Question: i need "cut" an image from bottom-left of the image to the middle-right (triangle).
I have tried something similar using borders with the ':after' and ':before' pseudo elements but I dont know how I can achieve this in my particular case.

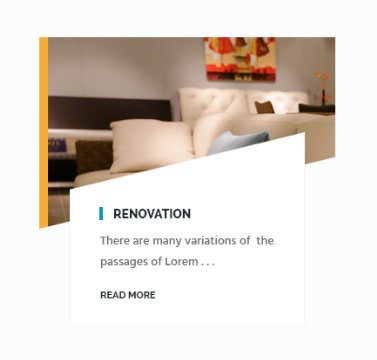
Answer: # Using a solid background?
If you are using a solid colour background, you could use a pseudo element to 'cover it up'
'''
.wrap {
position: relative;
height: 300px;
width: 300px;
}
.img {
height: inherit;
width: inherit;
background: url(http://lorempixel.com/300/300);
position: relative;
overflow: hidden;
z-index: -2;
}
.img:before {
content: "";
position: absolute;
top: 100%;
lefT: 0;
height: 100%;
width: 200%;
transform: skewY(-22.5deg);
transform-origin: top left;
background: white;
}
.text {
position: absolute;
top: 80%;
left: 20%;
width: 60%;
background: antiquewhite;
display: inline-block;
min-height: 50%;
}
.text:before {
content: "";
position: absolute;
top: -30%;
left: 0;
width: 100%;
height: 100%;
background: inherit;
z-index: -1;
transform: skewY(-22.5deg);
}
'''
'''
<div class="wrap">
<div class="img"></div>
<div class="text">
Lorem whatever it is
</div>
</div>
'''
---
# Only need new browsers?
Why not try the clip path property (limited support, however)
'''
div{
height:300px;
width:300px;
background:url(http://lorempixel.com/300/300);
position:relative;
overflow:hidden;
-webkit-clip-path:polygon(0% 0%, 100% 0%, 100% 50%, 0% 100%);
clip-path:polygon(0% 0%, 100% 0%, 100% 50%, 0% 100%);
}
/*for demo only*/
html, body{
height:100%;
background: rgb(79, 79, 79);
background: -moz-radial-gradient(center, ellipse cover, rgba(79, 79, 79, 1) 0%, rgba(34, 34, 34, 1) 100%);
background: -webkit-gradient(radial, center center, 0px, center center, 100%, color-stop(0%, rgba(79, 79, 79, 1)), color-stop(100%, rgba(34, 34, 34, 1)));
background: -webkit-radial-gradient(center, ellipse cover, rgba(79, 79, 79, 1) 0%, rgba(34, 34, 34, 1) 100%);
background: -o-radial-gradient(center, ellipse cover, rgba(79, 79, 79, 1) 0%, rgba(34, 34, 34, 1) 100%);
background: -ms-radial-gradient(center, ellipse cover, rgba(79, 79, 79, 1) 0%, rgba(34, 34, 34, 1) 100%);
background: radial-gradient(ellipse at center, rgba(79, 79, 79, 1) 0%, rgba(34, 34, 34, 1) 100%);
filter: progid:DXImageTransform.Microsoft.gradient(startColorstr='#4f4f4f', endColorstr='#222222', GradientType=1);
}
'''
'''
<div></div>
'''
---
# Need a transparent background and browser support?
You may be able to get away with skewing a container element and 'unskewing' the child img tag - although I must add that I cannot garentee image quality to remain
'''
.skewMe {
position: relative;
height: 300px;
width: 300px;
transform: skewY(-22.5deg);
overflow: hidden;
}
.skewMe img {
transform: skewY(22.5deg);
transform-origin: top left;
position: absolute;
top: 0;
lefT: 0;
height: 100%;
width: 100%;
}
'''
'''
<div class="skewMe">
<img src="http://lorempixel.com/300/300" />
</div>
'''